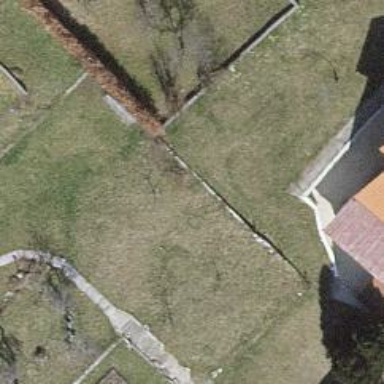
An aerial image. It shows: Hedge acting as barrier.